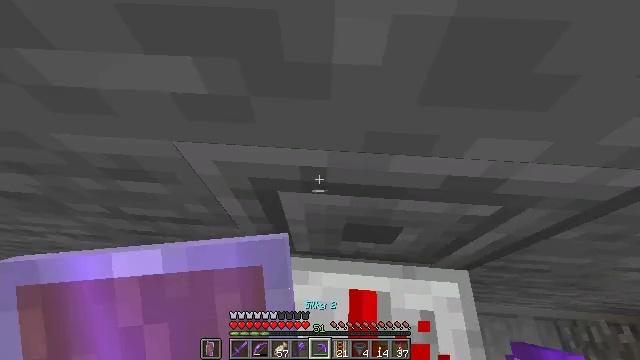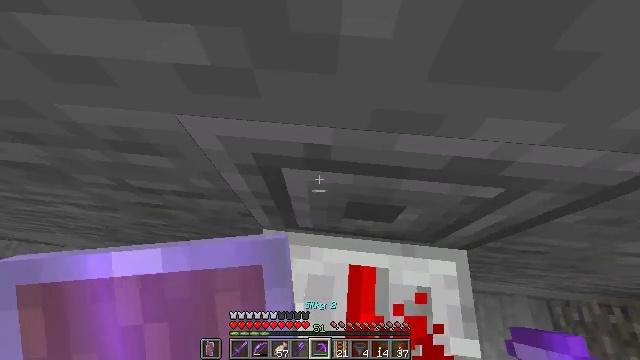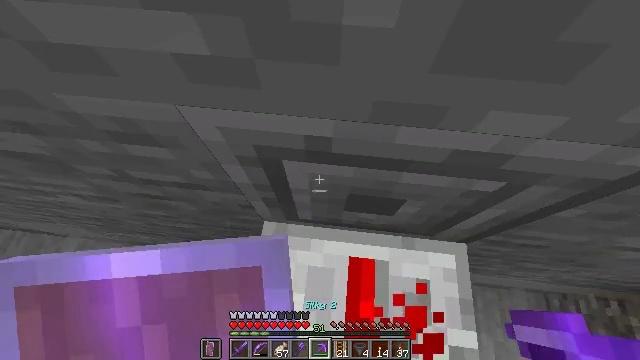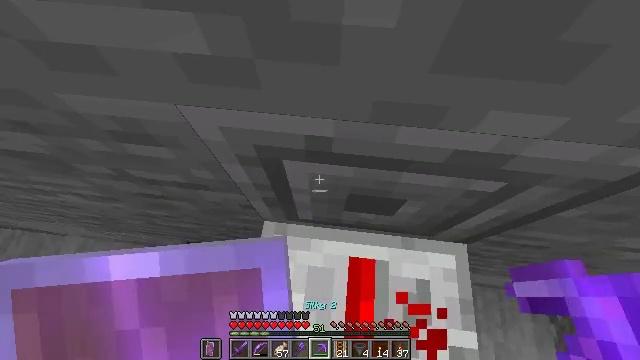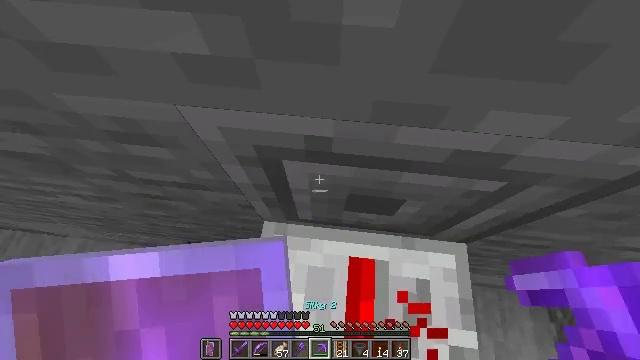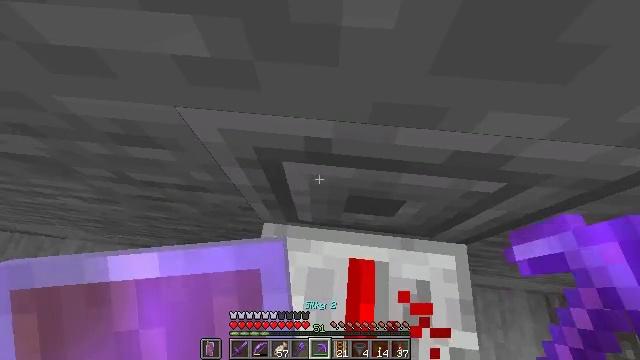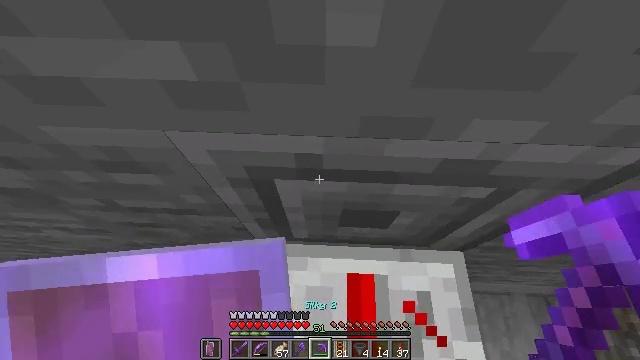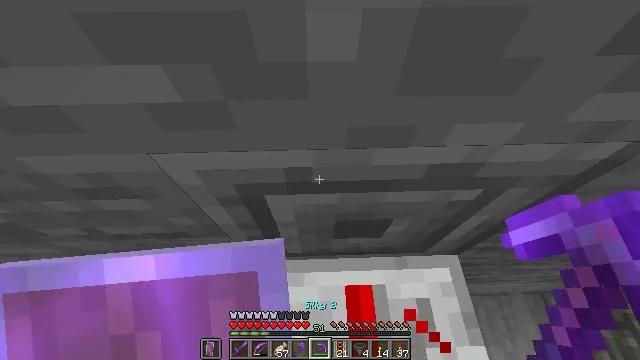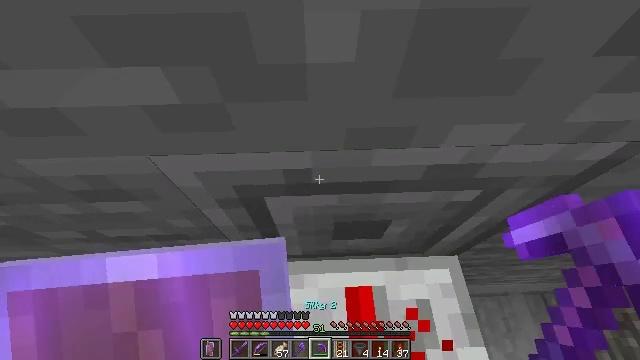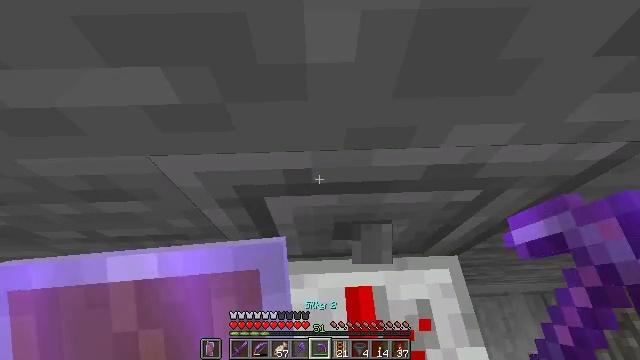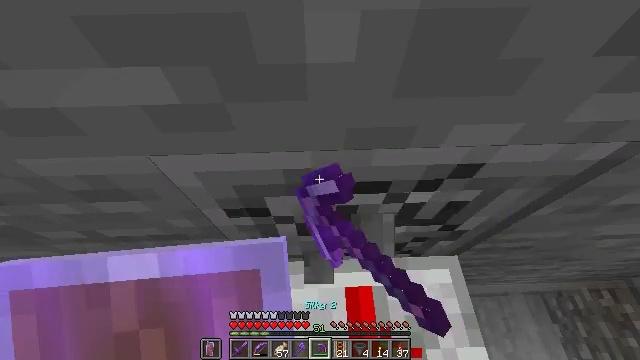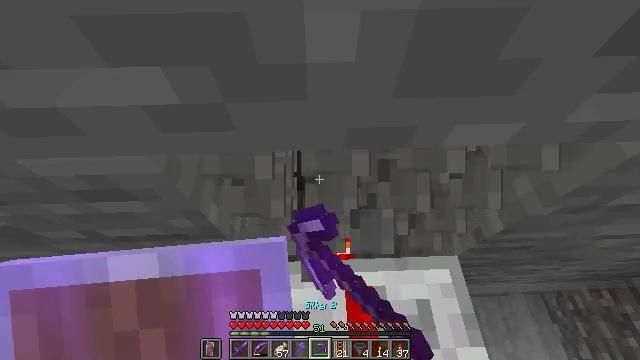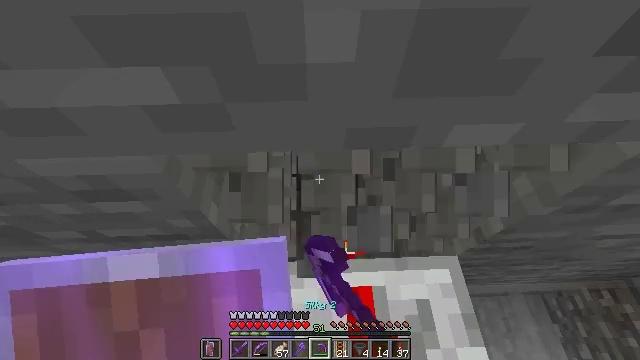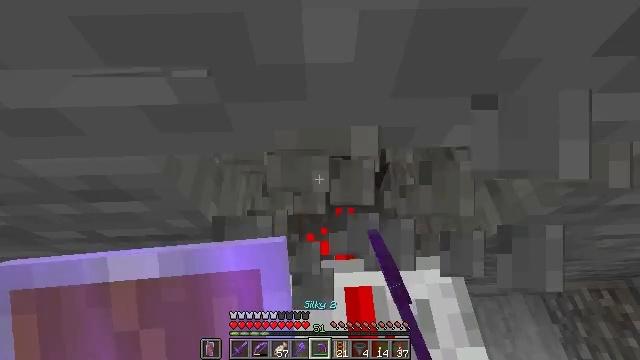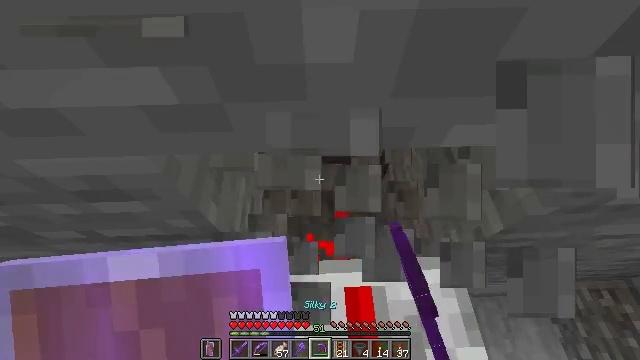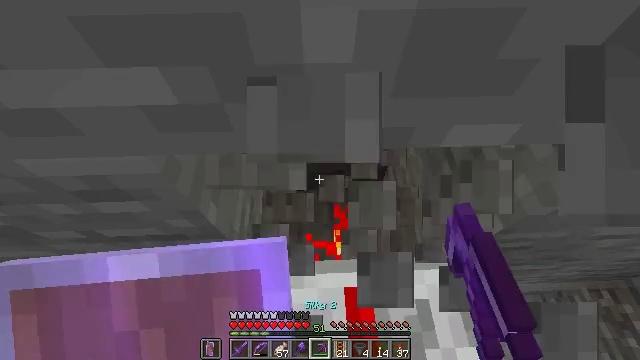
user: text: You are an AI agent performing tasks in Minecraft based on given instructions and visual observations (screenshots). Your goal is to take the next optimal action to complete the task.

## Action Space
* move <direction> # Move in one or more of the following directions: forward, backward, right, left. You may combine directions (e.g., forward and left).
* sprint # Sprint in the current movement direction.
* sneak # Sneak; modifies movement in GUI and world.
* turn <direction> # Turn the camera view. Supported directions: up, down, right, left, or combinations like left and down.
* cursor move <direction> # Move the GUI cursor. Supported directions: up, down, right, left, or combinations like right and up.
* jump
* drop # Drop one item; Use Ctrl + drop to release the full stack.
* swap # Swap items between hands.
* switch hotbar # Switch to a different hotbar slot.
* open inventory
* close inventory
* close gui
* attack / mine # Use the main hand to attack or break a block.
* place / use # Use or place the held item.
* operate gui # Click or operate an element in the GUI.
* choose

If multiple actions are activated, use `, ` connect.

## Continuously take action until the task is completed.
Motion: motion action
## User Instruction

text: Destroy the chiseled stone bricks block.
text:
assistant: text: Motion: sneak, turn left and down
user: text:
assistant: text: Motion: sneak, turn down
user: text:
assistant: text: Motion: sneak
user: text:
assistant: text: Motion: sneak
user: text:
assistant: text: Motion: sneak
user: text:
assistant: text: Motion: sneak, turn right and up
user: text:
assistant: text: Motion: sneak, turn right and up
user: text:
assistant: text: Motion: sneak
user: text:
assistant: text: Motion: sneak, attack / mine
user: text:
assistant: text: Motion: sneak, attack / mine
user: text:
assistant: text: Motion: sneak, attack / mine
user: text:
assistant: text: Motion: move forward, sneak, attack / mine
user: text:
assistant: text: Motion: move forward, sneak
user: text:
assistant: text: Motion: move forward, sneak
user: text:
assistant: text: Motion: move forward, sneak
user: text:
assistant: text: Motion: sneak